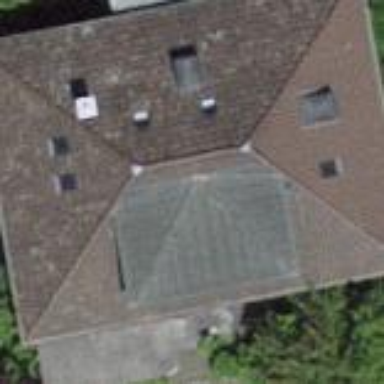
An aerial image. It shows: Hipped roof house.